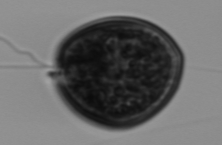
Label: Prorocentrum